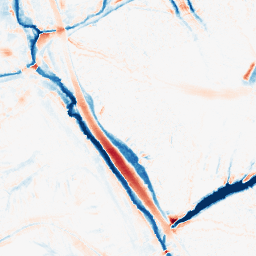
Category: morphological
Decomposition family: tophat_combined
Decomposition parameters: size: 10
Upsampling method: bicubic_3x
Upsampling parameters: scale: 3
Upsampling scale: 3